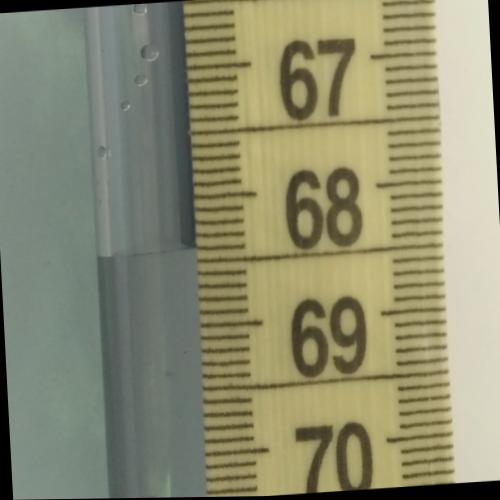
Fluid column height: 68.4 cm